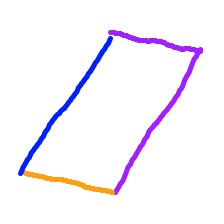
Shape: parallelogram